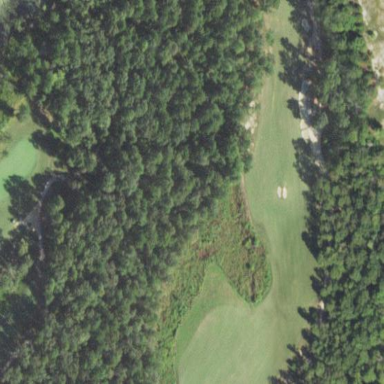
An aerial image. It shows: Grassy area designated as golf fairway.